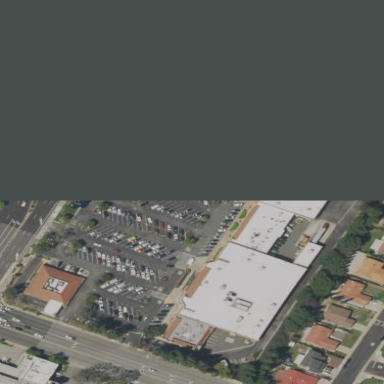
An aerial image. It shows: Retail area.